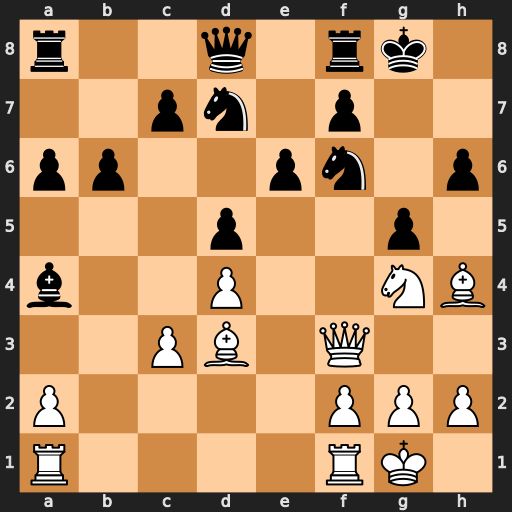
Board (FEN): r2q1rk1/2pn1p2/pp2pn1p/3p2p1/b2P2NB/2PB1Q2/P4PPP/R4RK1
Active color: w
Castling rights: -
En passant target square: -
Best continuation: Nxh6+ Kg7 Bxg5